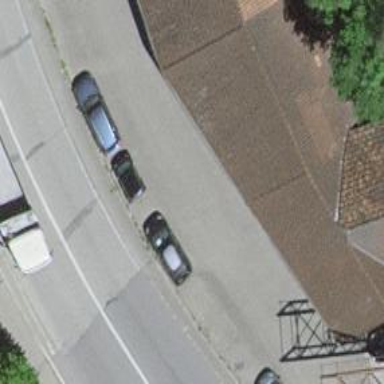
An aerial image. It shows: Bus stop with platform for public transport.